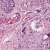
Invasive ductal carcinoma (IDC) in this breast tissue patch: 1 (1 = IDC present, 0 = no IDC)